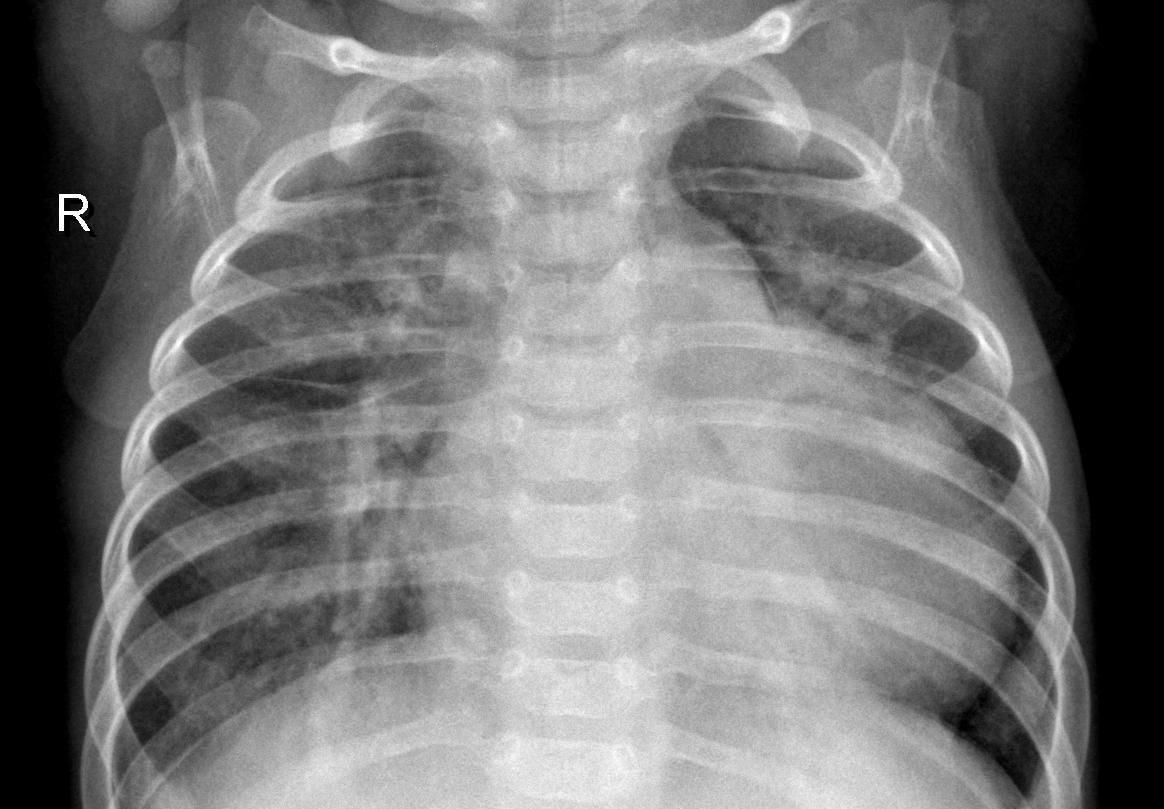
Diagnosis: PNEUMONIA